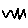
Label: zigzag